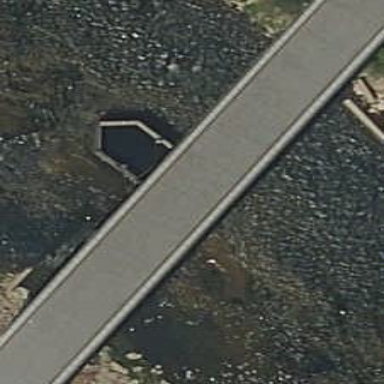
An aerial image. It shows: Humpback bridge with distinctive structure.